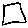
Label: square